Question: In a <URL> I was looking to find a way to manipulate XML, and an answer was provided by David that looked very promising. However, I have been having a small issue when it comes to the following line:
'''
Set Entity = DOM.DocumentElement.getElementsByTagName("EntityId")(0)
'''
where by EntityId I actually meant entityId (to preserve continuity I have left the code as is).
Namely I get the following error: Object variable / with block variable not set.
Now, I found <URL>, which outlined a potential solution, but I have the MSXML 6.0 reference box checked. I have also confirmed, as that poster did, that the tag does exist in the XML document I am referencing. Is there another reason this could be happening outside of user error?
EDIT: Screenshot of entityId:

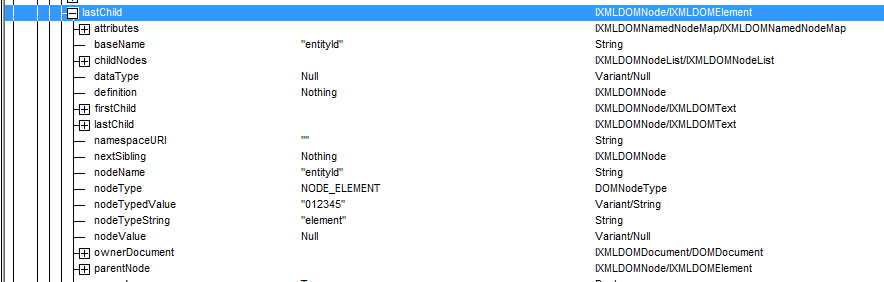
Answer: The only way I can replicate your error is by making an XML file which is invalid/doesn't parse.
Your XML file is broken. Fix it, and the code will work.
Put a breakpoint on the 'Set entity' line, and then examin the 'DOM.parseError' in the Locals window.

This will indicate whether there are problems with your XML file that prevent it from parsing.
When the xml file cannot be parsed, the 'DOM.DocumentElement' is 'Nothing', and that will raise the 'Object Required' error.